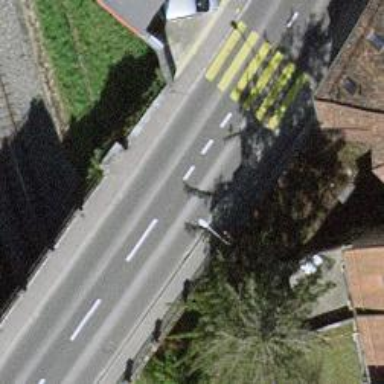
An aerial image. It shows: Sidewalk along the footway.